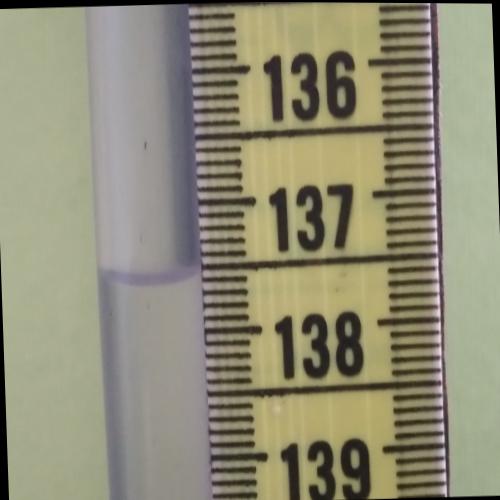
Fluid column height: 137.6 cm